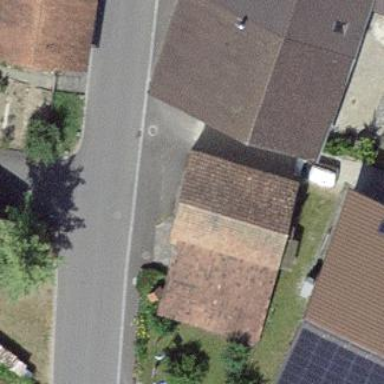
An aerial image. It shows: Building with tiled roof.